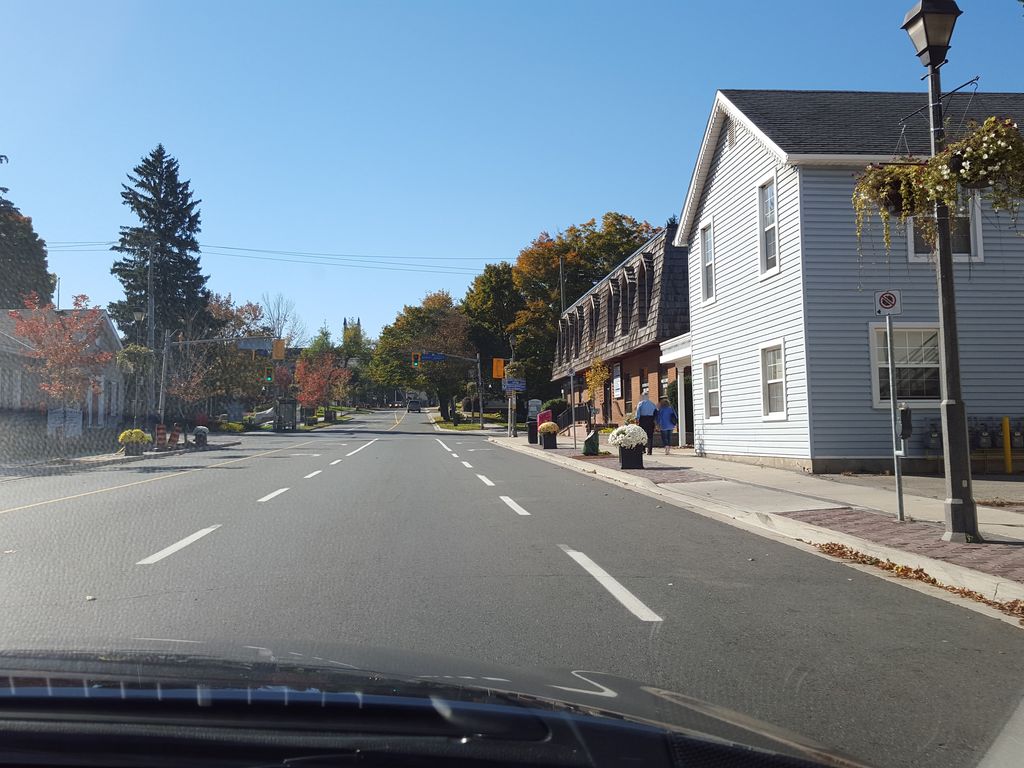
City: hamilton